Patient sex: M
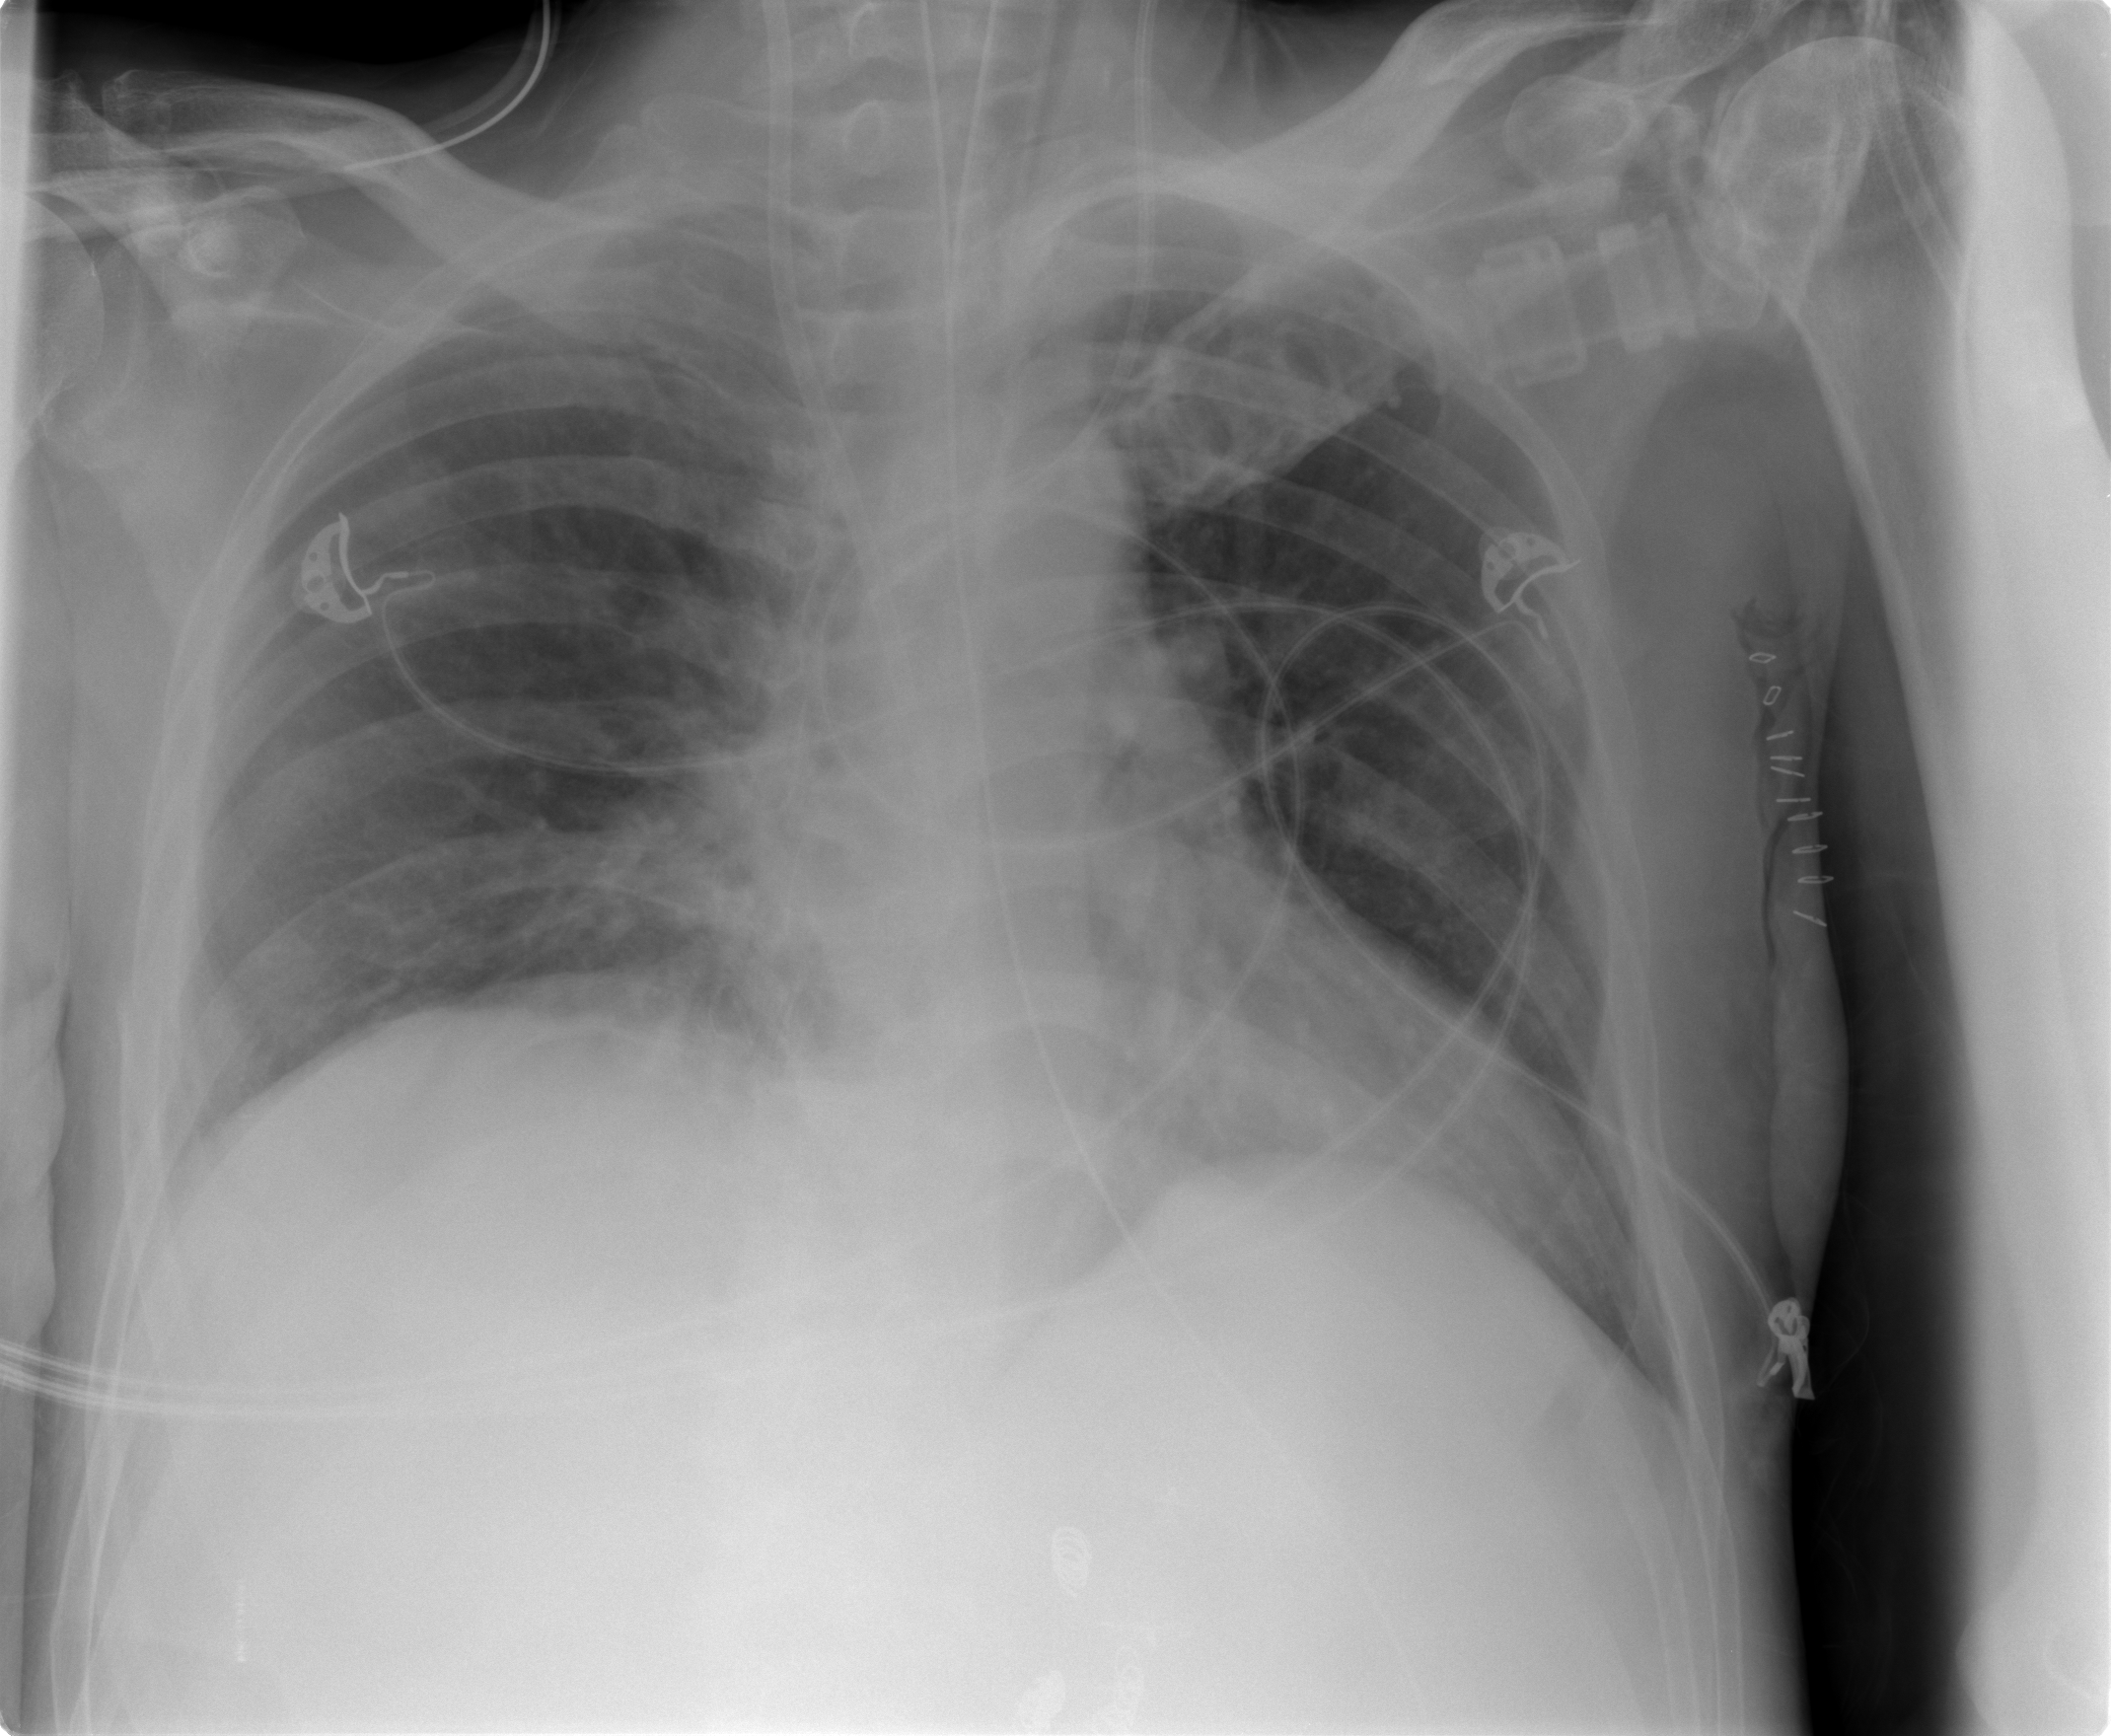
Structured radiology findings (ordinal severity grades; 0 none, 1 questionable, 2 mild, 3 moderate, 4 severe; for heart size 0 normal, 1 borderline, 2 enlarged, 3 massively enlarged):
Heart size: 0
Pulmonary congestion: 0
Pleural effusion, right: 0
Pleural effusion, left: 0
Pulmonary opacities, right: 0
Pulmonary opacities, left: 0
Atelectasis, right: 2
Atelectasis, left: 1